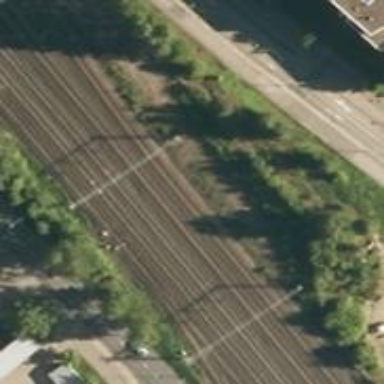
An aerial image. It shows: Railway with continuous electrified contact line.